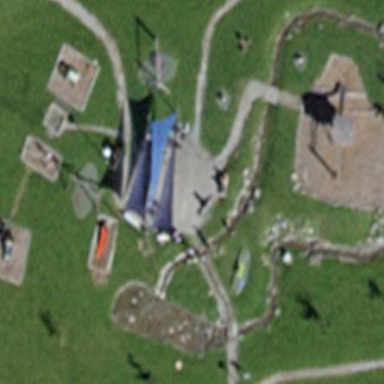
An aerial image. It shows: Playground area for leisure land.